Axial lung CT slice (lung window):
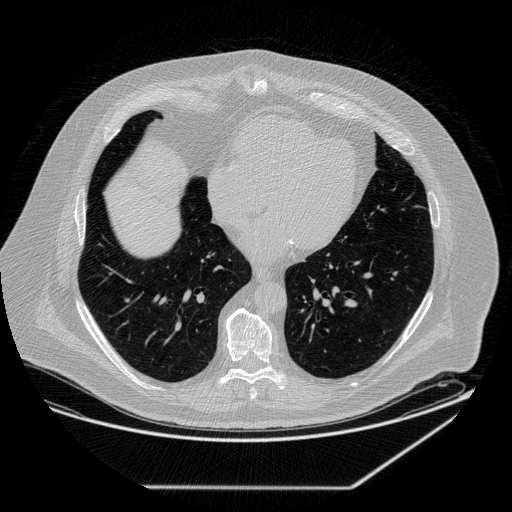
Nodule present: no